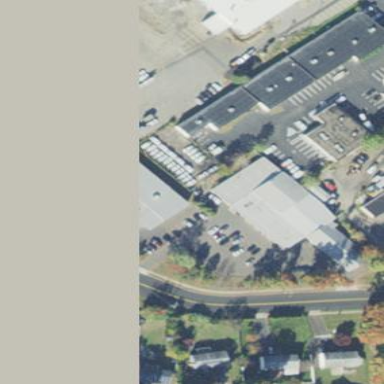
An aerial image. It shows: Commercial building.